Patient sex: F
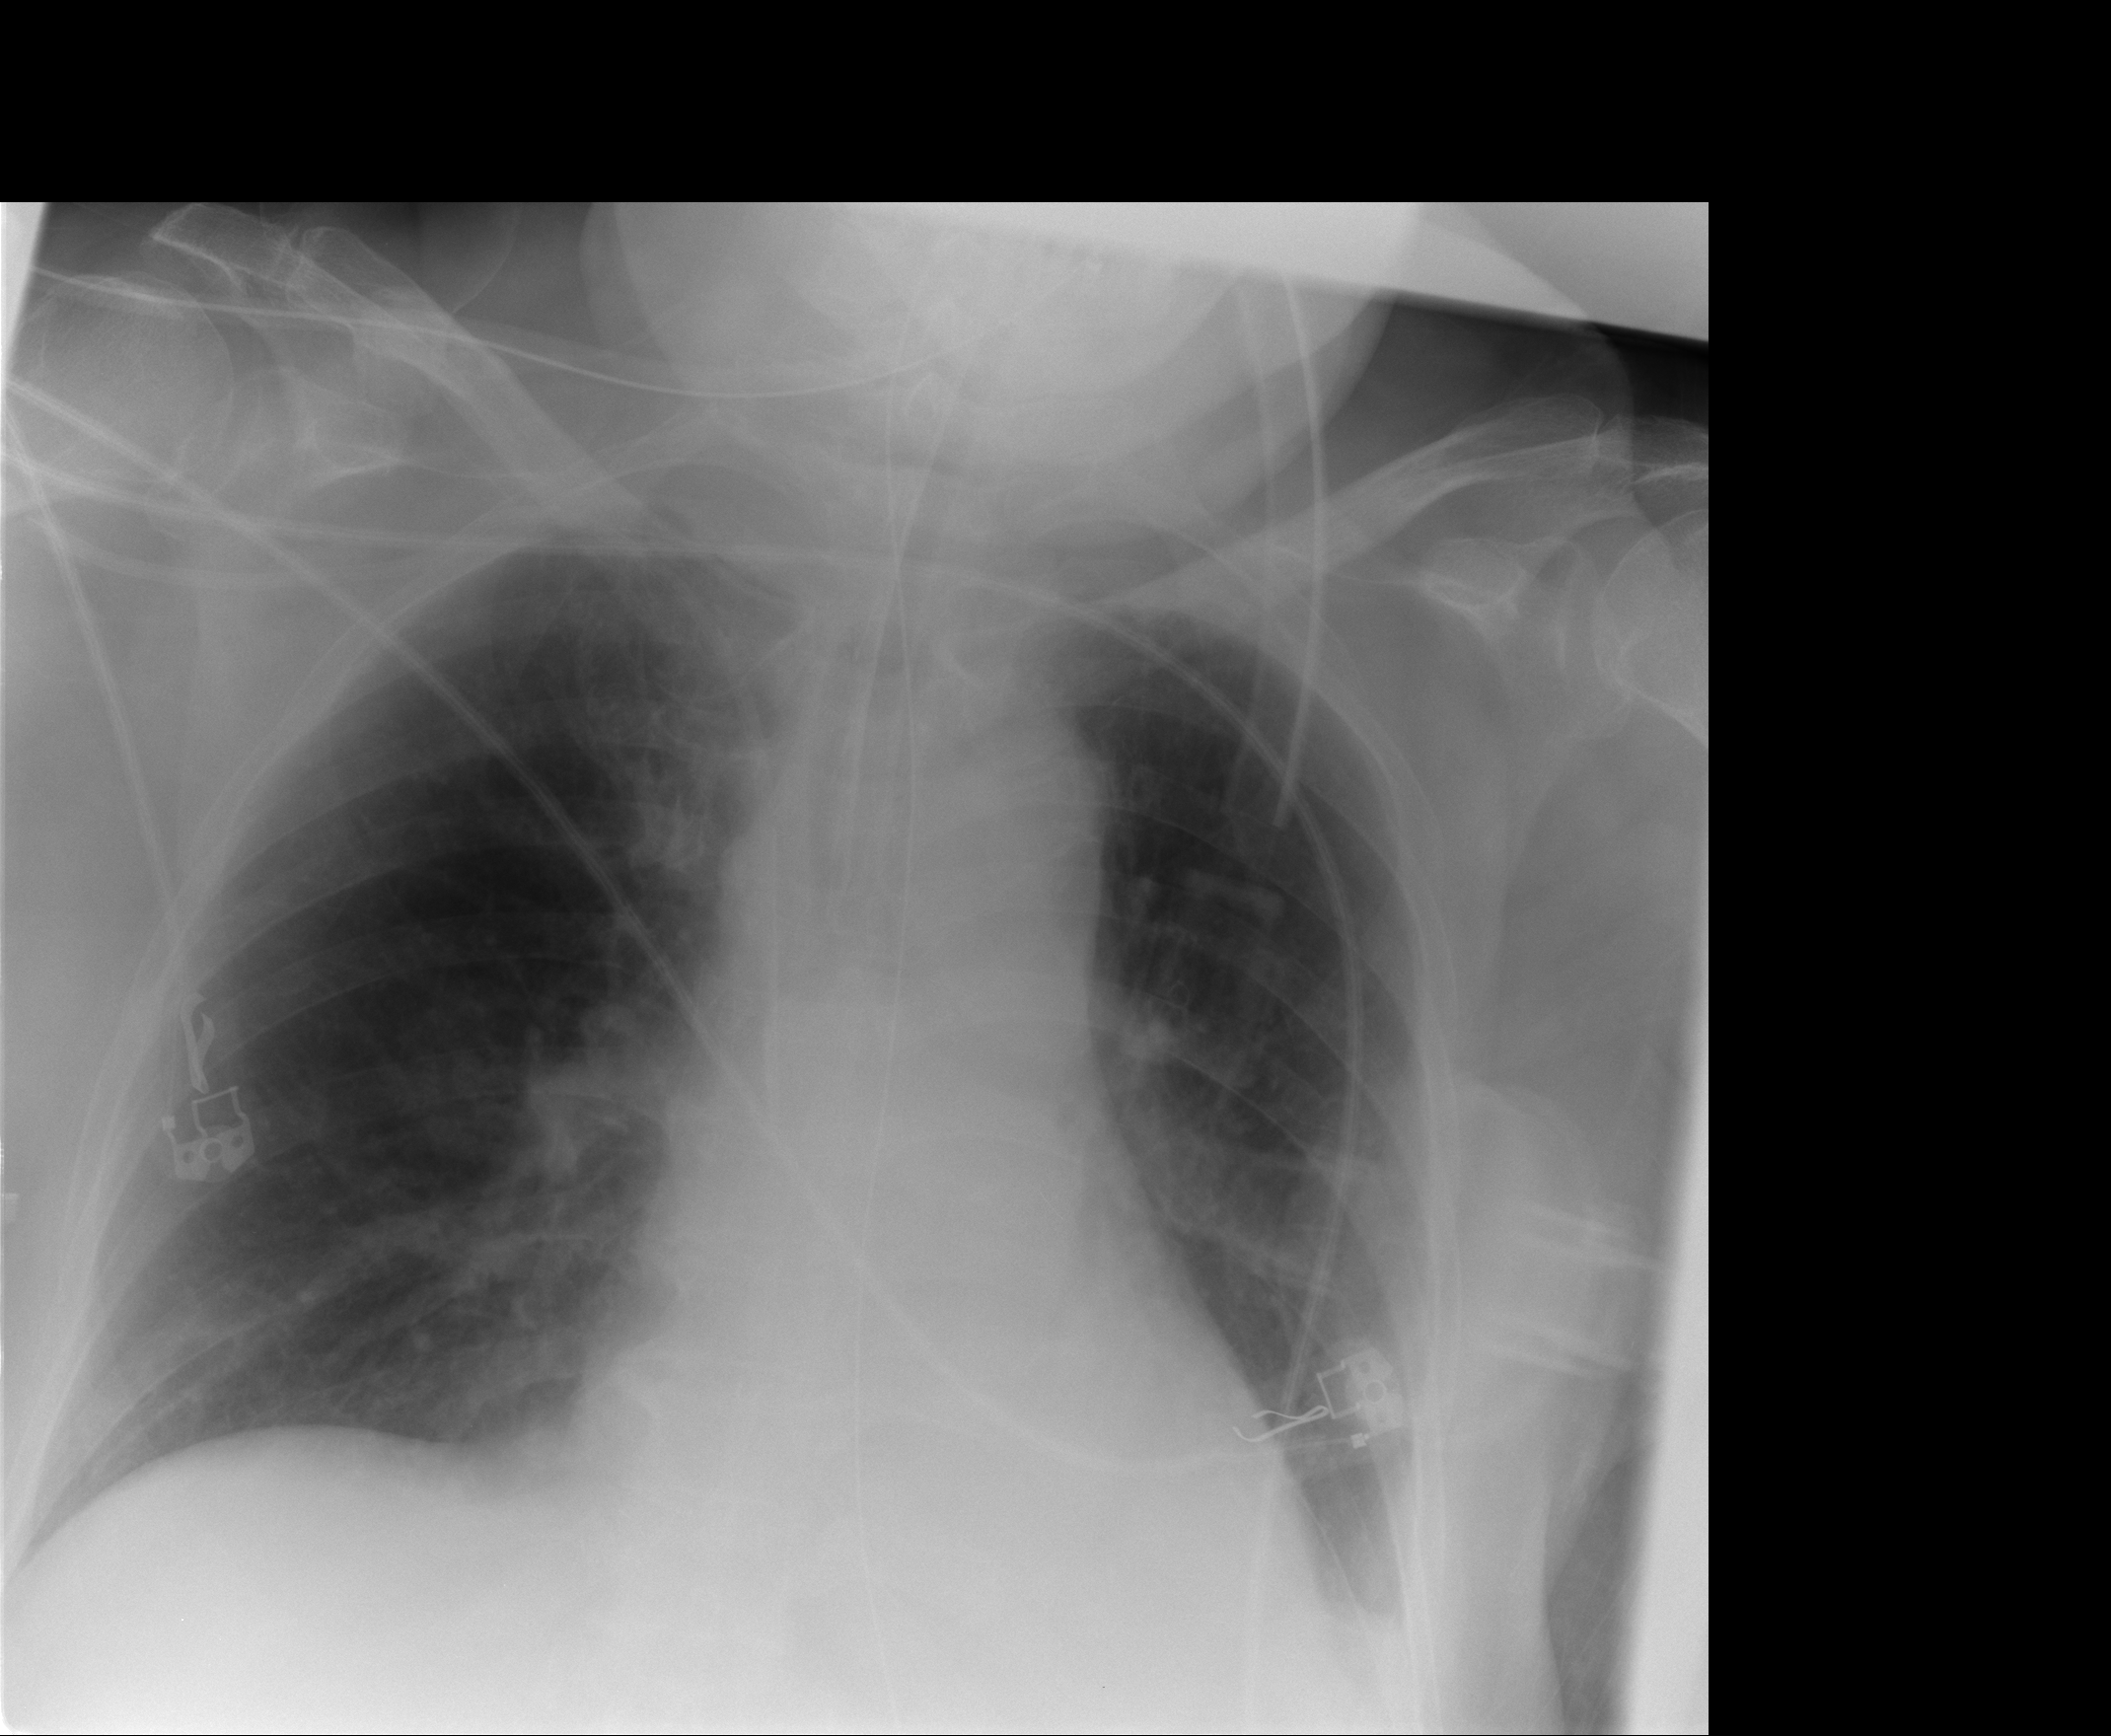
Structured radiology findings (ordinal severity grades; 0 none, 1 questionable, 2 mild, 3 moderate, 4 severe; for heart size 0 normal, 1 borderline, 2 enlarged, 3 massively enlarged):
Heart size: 0
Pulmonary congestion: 1
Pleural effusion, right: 1
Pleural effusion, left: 2
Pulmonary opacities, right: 0
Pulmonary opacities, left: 0
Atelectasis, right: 1
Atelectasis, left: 1